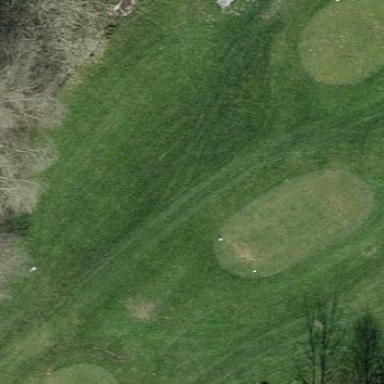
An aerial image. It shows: Golf tee.